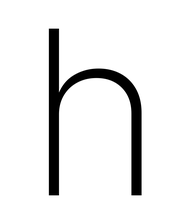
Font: Inter_ExtraLight